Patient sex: F
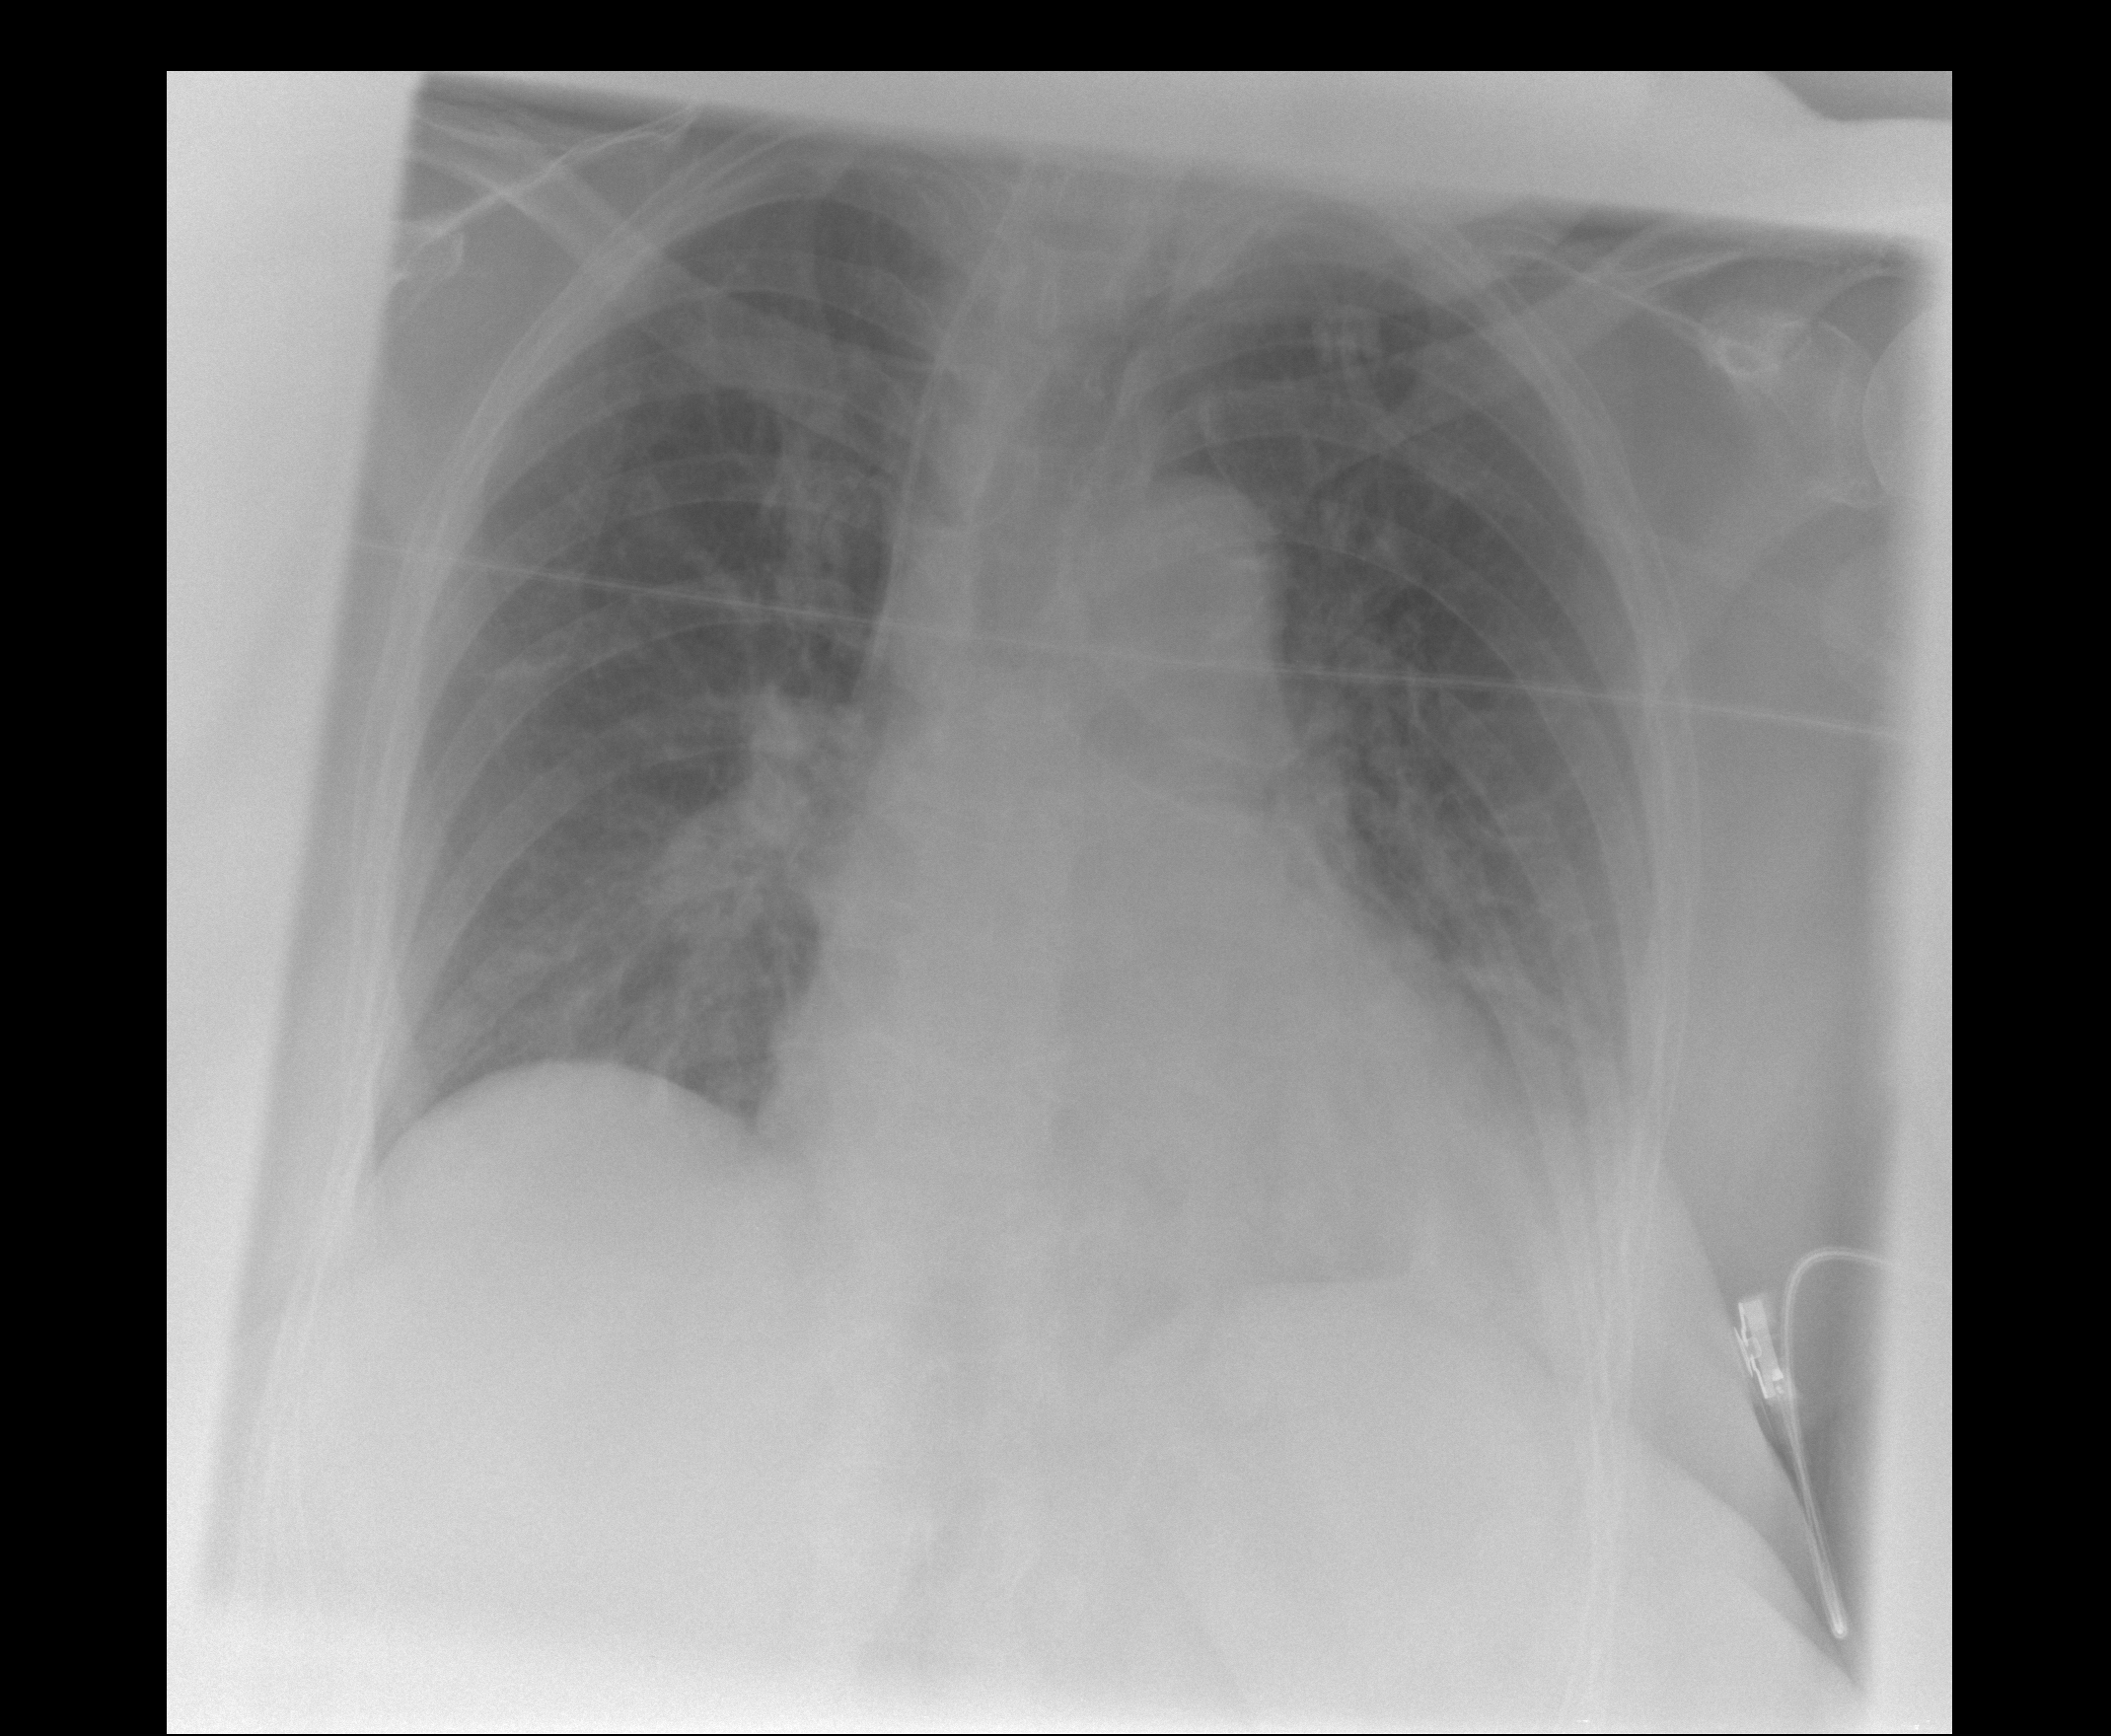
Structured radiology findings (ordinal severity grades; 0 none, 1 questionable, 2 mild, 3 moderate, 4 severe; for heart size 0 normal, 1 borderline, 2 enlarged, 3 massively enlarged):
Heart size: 2
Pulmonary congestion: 2
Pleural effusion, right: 0
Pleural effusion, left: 2
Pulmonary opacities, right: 0
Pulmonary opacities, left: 2
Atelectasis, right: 0
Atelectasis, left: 2